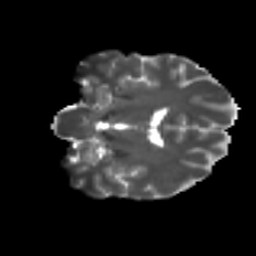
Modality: T2w
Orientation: coronal
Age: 35
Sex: male
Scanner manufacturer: ge
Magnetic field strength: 3 T
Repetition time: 7.8 s
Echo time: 0.0608 s